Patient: sex M, age 65
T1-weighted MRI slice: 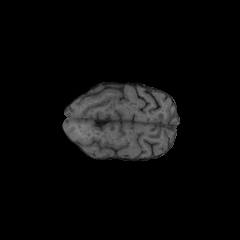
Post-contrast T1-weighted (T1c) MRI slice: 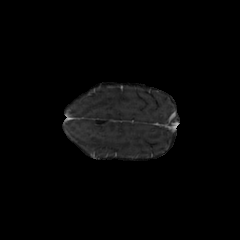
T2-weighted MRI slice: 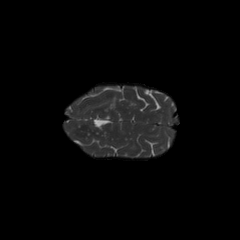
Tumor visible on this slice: no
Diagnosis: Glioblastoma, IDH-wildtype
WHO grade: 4